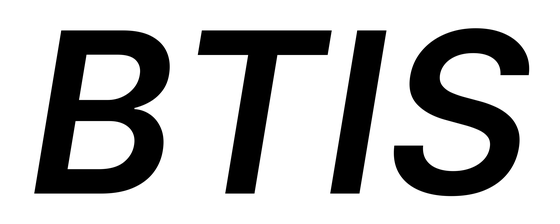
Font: Inter-Italic_SemiBold_Italic